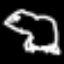
Label: frog